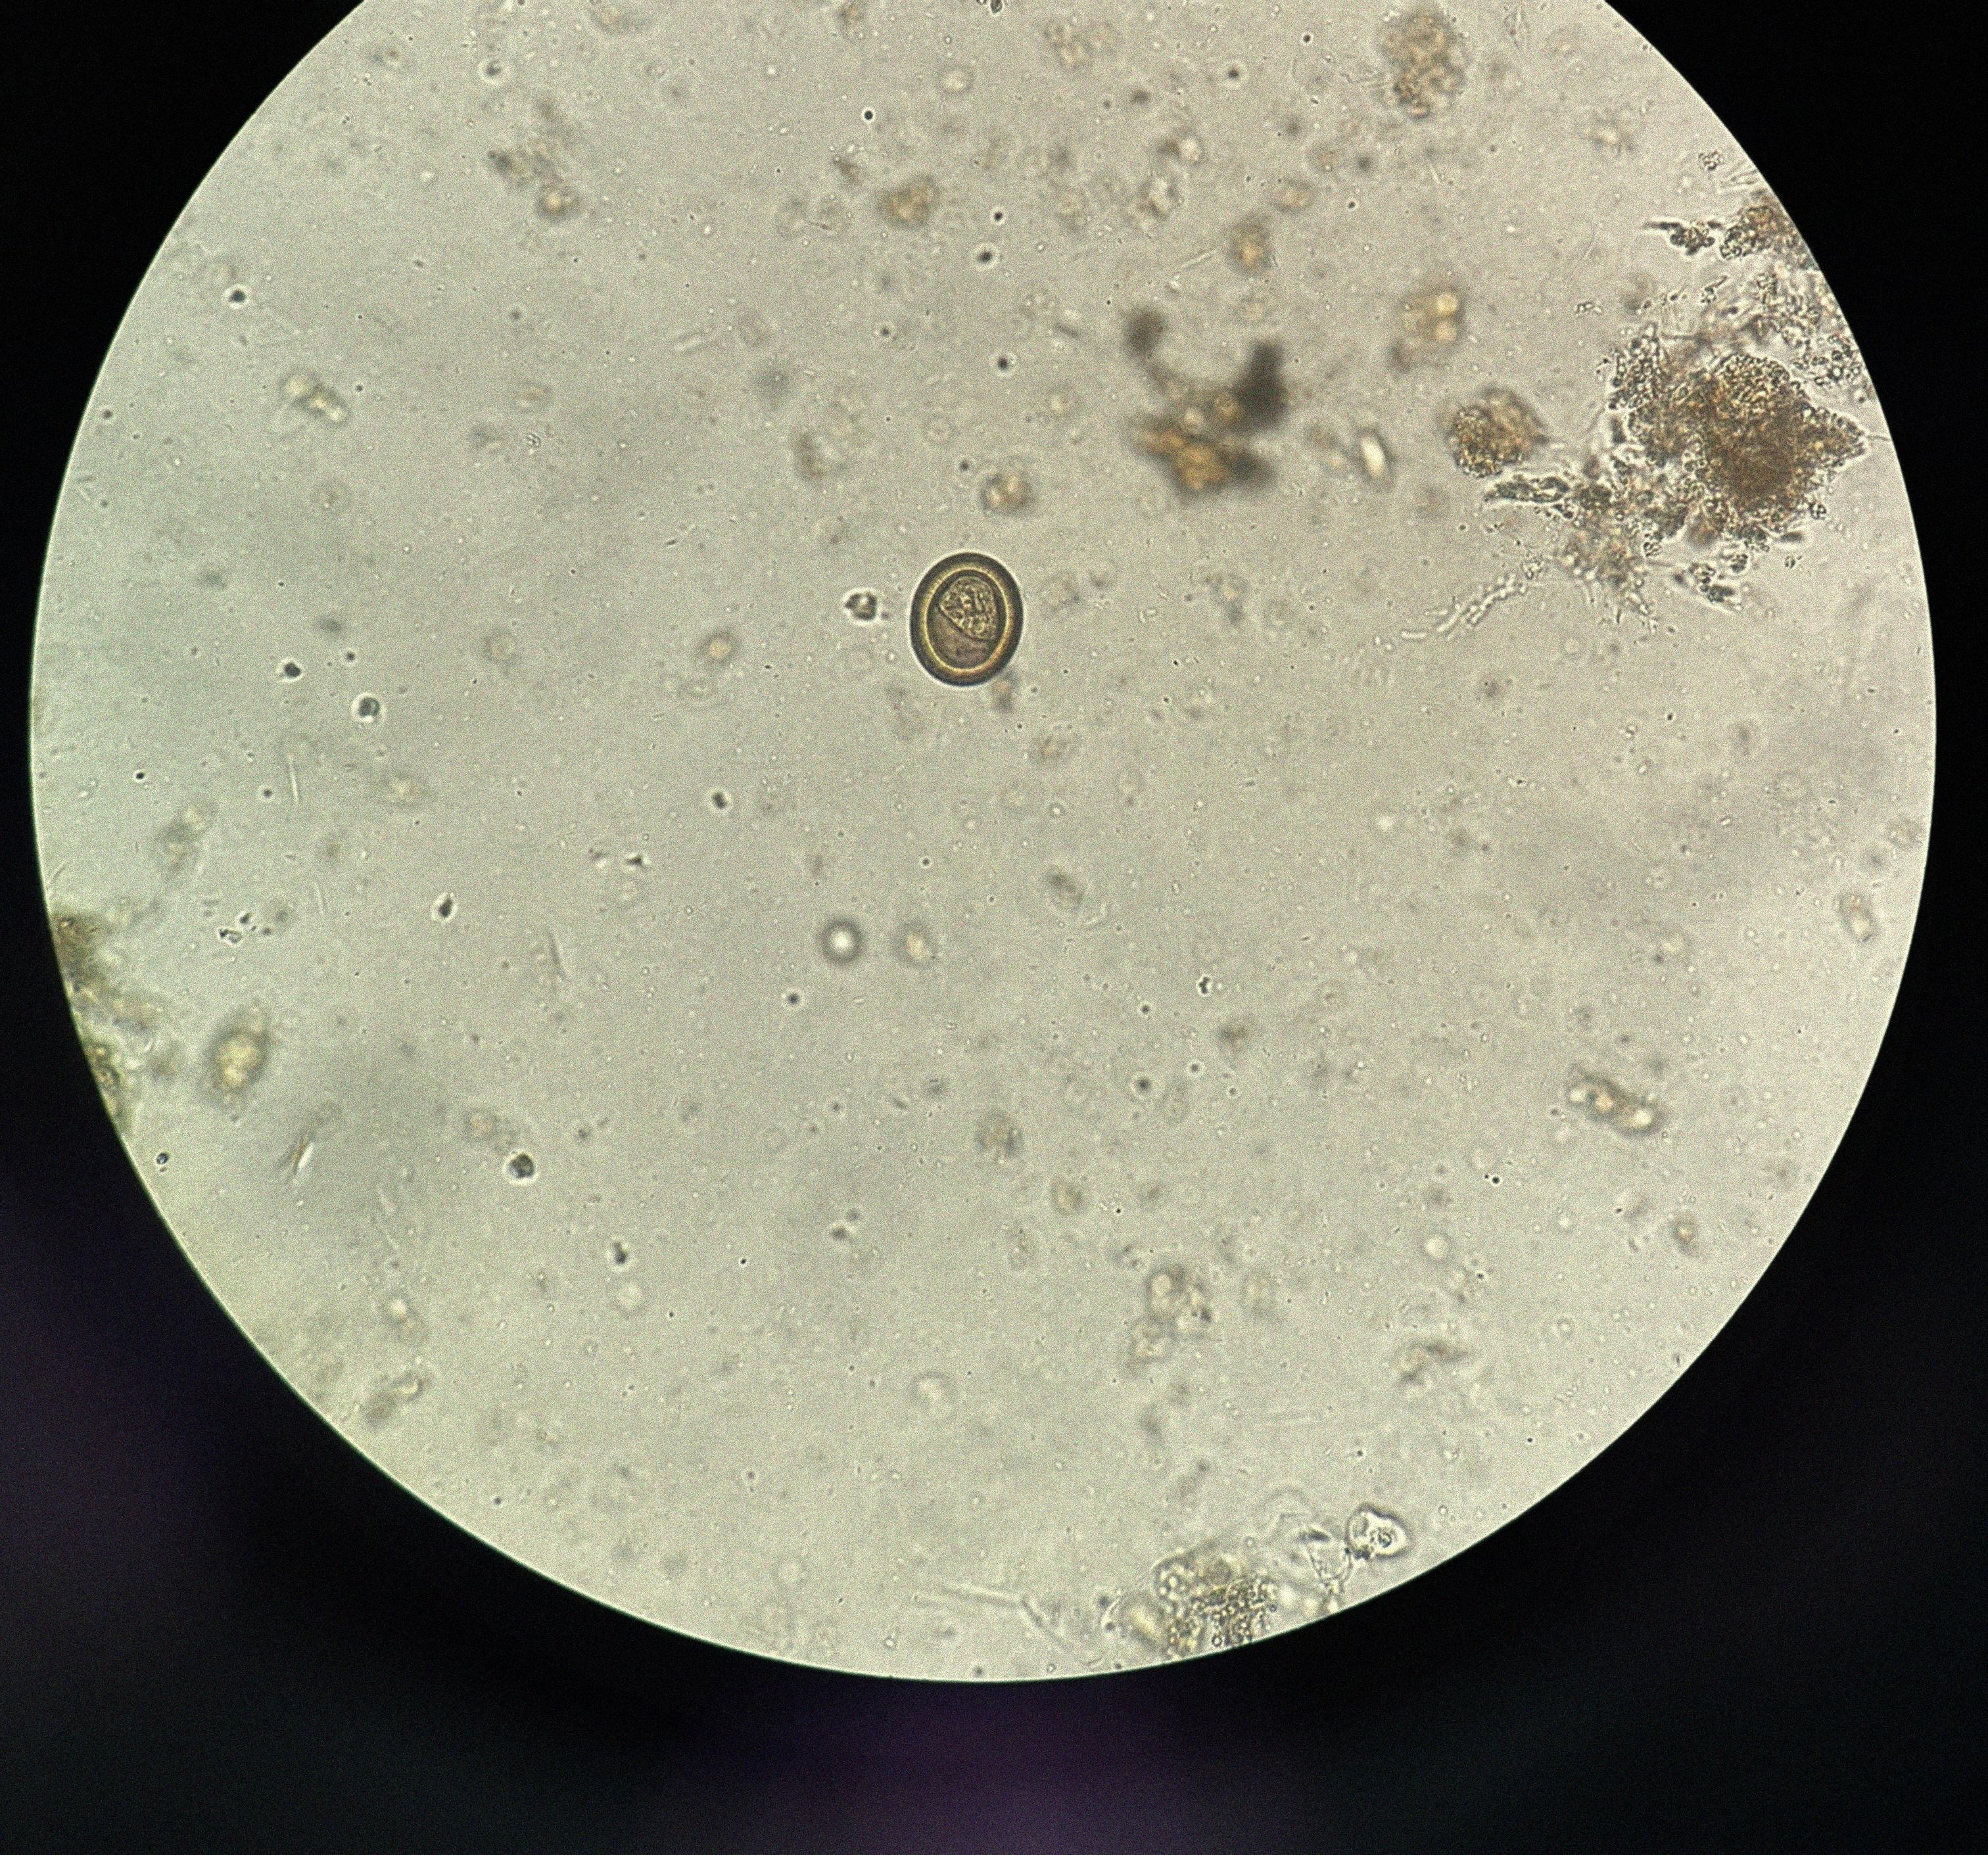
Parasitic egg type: Taenia spp. egg